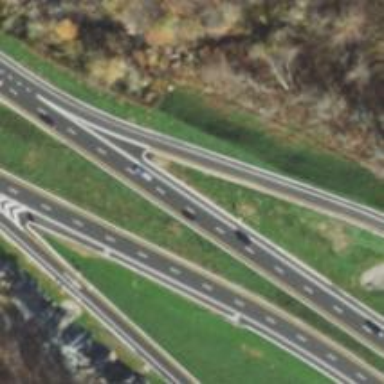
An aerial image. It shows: Trunk link highway.